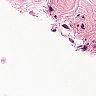
Metastatic tissue present: no